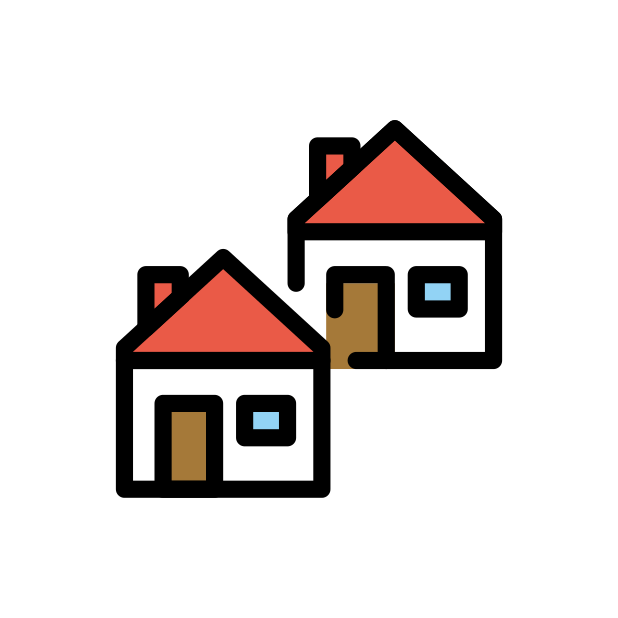
houses